Question: I'm pretty new to d3.js and to web too. I wanted to ue a csv file to plot a line graph but I got some errors I can't really fix:

Here is the code:
'''
body,html{
margin: 0;
padding: 0;
font-family: "Arial", sans-serif;
font-size: 0.95em;
text-align: center;
}
#chart{
background-color: #F5F2EB;
border: 1px solid #CCC;
}
.bar{
fill: purple;
shape-rendering: crispEdges;
}
.bar-label{
fill: black;
text-anchor: middle;
font-size: 18px;
}
.axis path,
.axis line{
fill: none;
stroke: #000;
shape-rendering: crispEdges;
}
.gridline path,
.gridline line{
fill: none;
stroke: #ccc;
shape-rendering: crispEdges;
}
'''
'''
<script src="https://cdnjs.cloudflare.com/ajax/libs/d3/3.4.11/d3.min.js"></script>
<!DOCTYPE html>
<html lang="en">
<head>
<meta charset="UTF-8">
<title>Learning D3</title>
<link rel="stylesheet" href="main.css">
<script type="text/javascript" src="d3.min.js"></script>
</head>
<body>
<!--Place all DOM elements here -->
<script>
var data= [
d3.csv("refugee_data.csv", function(d) {
return {
/*year: new Date(+d.Year, 0, 1), // convert "Year" column to Date
make: d.Make,
model: d.Model,
length: +d.Length // convert "Length" column to number*/
date: d.Year + "/" +d.Month,
origin: d.Origin,
asylum: d.Asylum,
value: +d.Value
};
}, function(error, rows) {
console.log(rows);
})
];
var w = 800;
var h = 450;
var margin = {
top: 58,
bottom: 100,
left: 80,
right: 40
};
var width = w - margin.left - margin.right;
var height = h - margin.top - margin.bottom;
var svg = d3.select("body").append("svg")
.attr("id", "chart")
.attr("width", w)
.attr("height", h);
var dateParser = d3.time.format("%Y/%B").parse;
var x = d3.time.scale()
.domain(d3.extent(data, function(d){
var date = dateParser(d.date);
return date;
}))
.range([0,width]);
var y = d3.scale.linear()
.domain([0, d3.max(data, function(d){
return d.value;
})])
.range([height,0]);
function plot(params){
//enter()
this.selectAll(".point")
.data(params.data)
.enter()
.append("circle")
.classed("point", true)
.attr("r", 2);
//Update
this.selectAll(".point")
.attr("cx", function(d){
var date = dateParser(d.date);
return x(date);
})
.attr("cy", function(d){
return y(d.value);
})
//Exit()
this.selectAll(".point")
.data(params.data)
.exit()
.remove();
}
plot.call(chart, {
data: data
})
</script>
</body>
</html>
'''
And this ist my a part of my csv, pretty basic so I don't get why it does not work.
Asylum,Origin,Year,Month,Value
Germany,Afghanistan,2014,January,981
Germany,Afghanistan,2014,February,781
Germany,Afghanistan,2014,March,675
Germany,Afghanistan,2014,April,673
Germany,Afghanistan,2014,May,523
Germany,Afghanistan,2014,June,621
Germany,Afghanistan,2014,July,752
Germany,Afghanistan,2014,August,743
Germany,Afghanistan,2014,September,922
I assume it is a really stupid mistake can you please help me out?
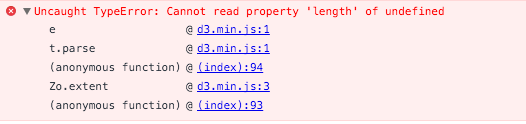
Answer: Your mistake is assuming that calling 'd3.csv(...)' returns your CSV data.
'd3.csv' makes an AJAX call to load your data and then calls a callback function when that data has been loaded. Your code continues running while the data loads in the background. When you write 'var data = [d3.csv(...)]', 'data' doesn't contain the data loaded from your CSV file, it contains only a d3 object, and you cannot plot that.
Instead, your call to 'd3.csv' should look something like the following:
'''
d3.csv("refugee_data.csv", function(d) {
return {
date: d.Year + "/" +d.Month,
origin: d.Origin,
asylum: d.Asylum,
value: +d.Value
};
}, function(error, rows) {
console.log(rows);
render(rows);
});
'''
where 'render' is a function that d3 will call to draw your graph when the data has finished loading.
I created a 'render' function that contained the contents of your code from the line 'var w = 800;' to the lines beginning 'var y = ...', followed by the contents of the 'plot' function. I also replaced 'this.selectAll' with 'svg.selectAll', and remove the use of 'plot.call'. The 'render' function I wrote ended up as follows:
'''
function render(data) {
var w = 800;
var h = 450;
var margin = {
top: 58,
bottom: 100,
left: 80,
right: 40
};
var width = w - margin.left - margin.right;
var height = h - margin.top - margin.bottom;
var svg = d3.select("body").append("svg")
.attr("id", "chart")
.attr("width", w)
.attr("height", h);
var dateParser = d3.time.format("%Y/%B").parse;
var x = d3.time.scale()
.domain(d3.extent(data, function(d){
var date = dateParser(d.date);
return date;
}))
.range([0,width]);
var y = d3.scale.linear()
.domain([0, d3.max(data, function(d){
return d.value;
})])
.range([height,0]);
//enter()
svg.selectAll(".point")
.data(data)
.enter()
.append("circle")
.classed("point", true)
.attr("r", 2);
//Update
svg.selectAll(".point")
.attr("cx", function(d){
var date = dateParser(d.date);
return x(date);
})
.attr("cy", function(d){
return y(d.value);
})
//Exit()
svg.selectAll(".point")
.data(data)
.exit()
.remove();
}
'''
After making these changes I was able to see your graph working.